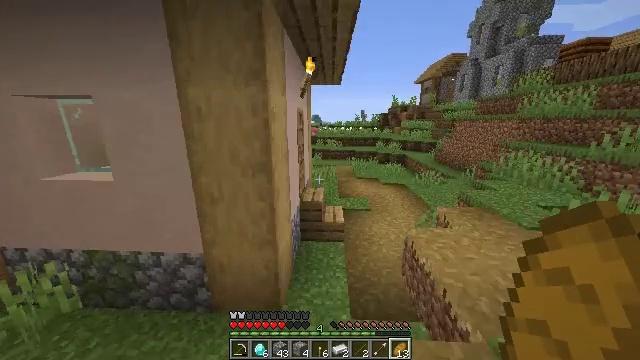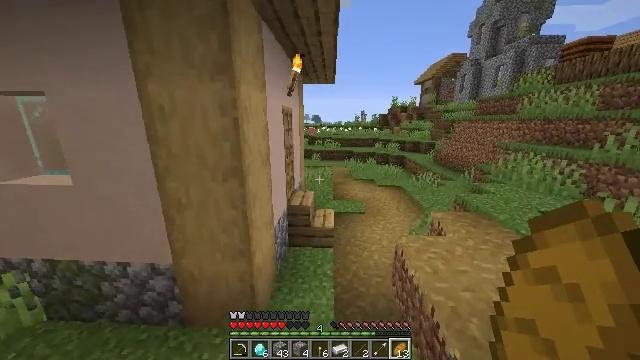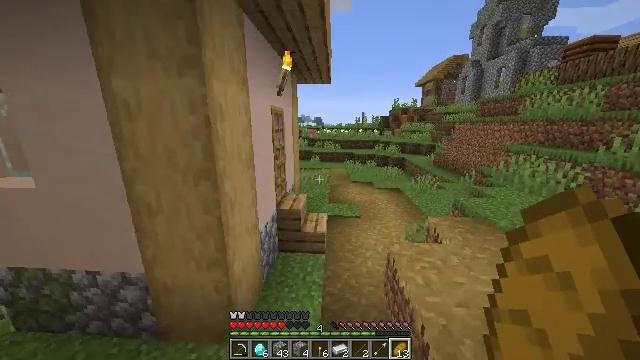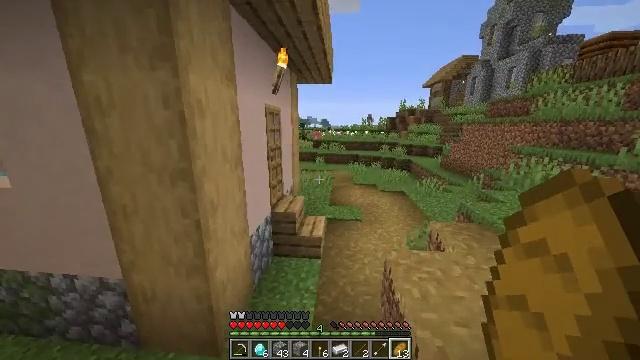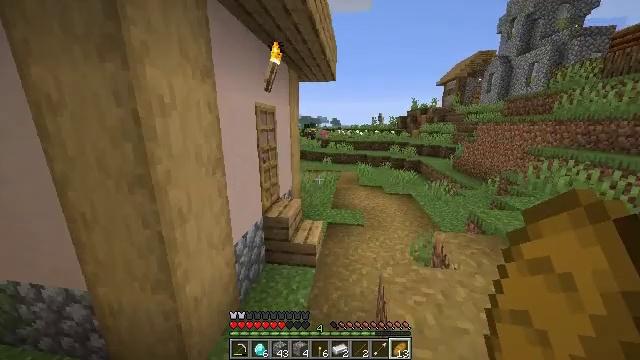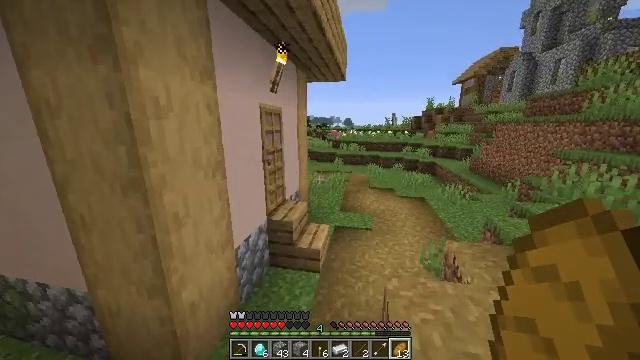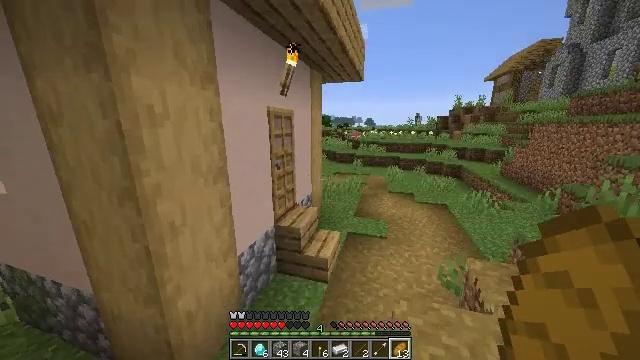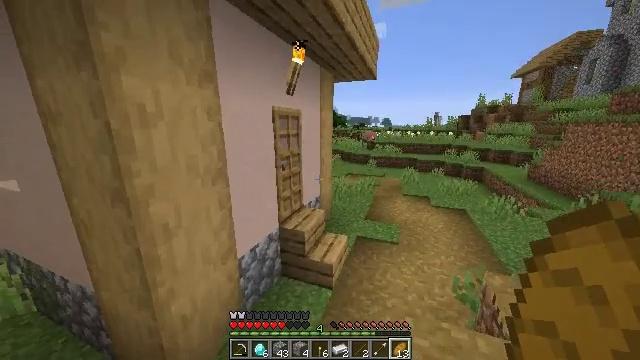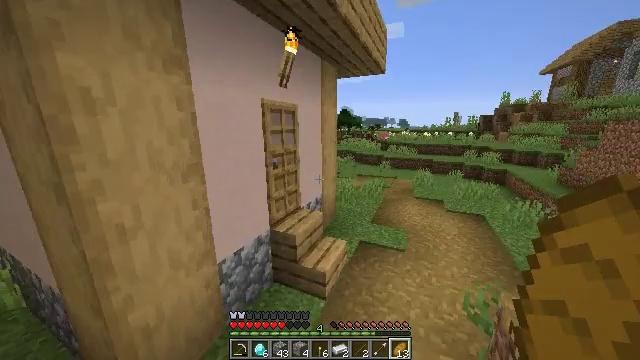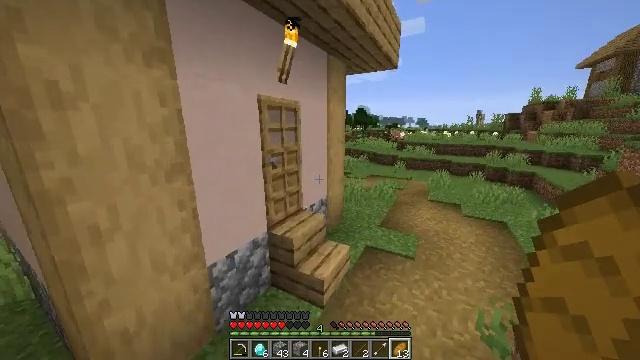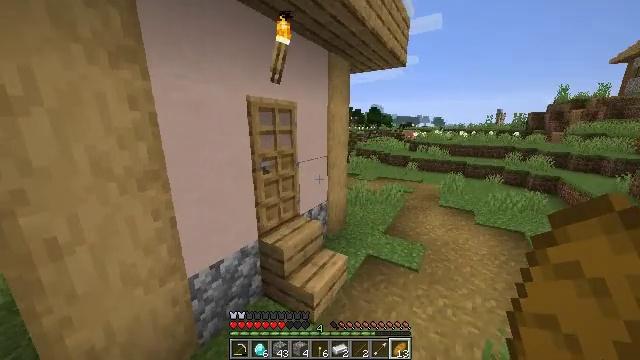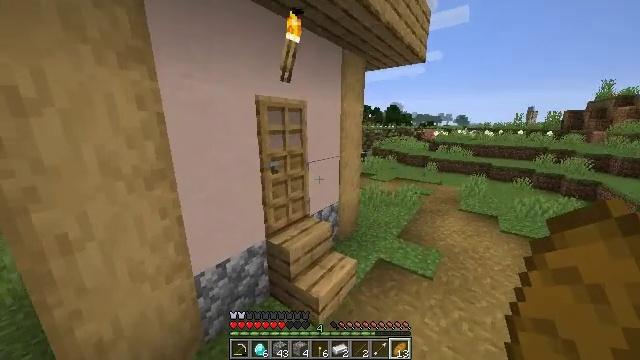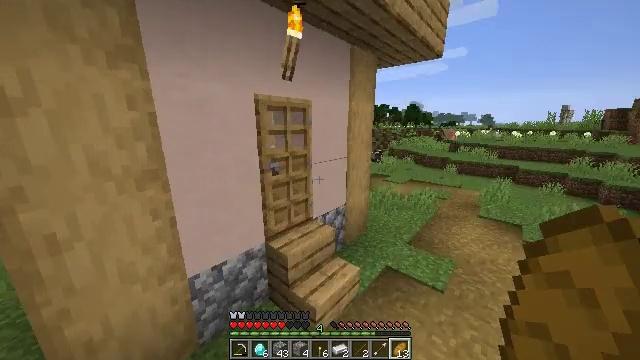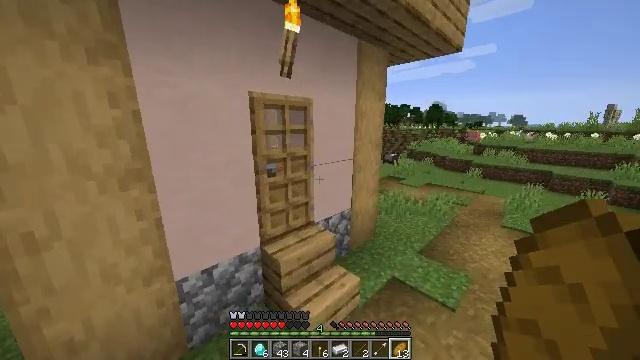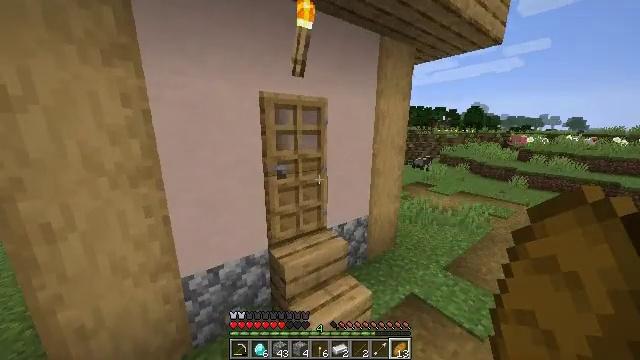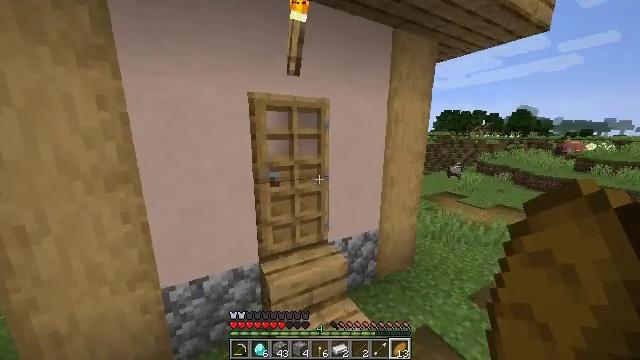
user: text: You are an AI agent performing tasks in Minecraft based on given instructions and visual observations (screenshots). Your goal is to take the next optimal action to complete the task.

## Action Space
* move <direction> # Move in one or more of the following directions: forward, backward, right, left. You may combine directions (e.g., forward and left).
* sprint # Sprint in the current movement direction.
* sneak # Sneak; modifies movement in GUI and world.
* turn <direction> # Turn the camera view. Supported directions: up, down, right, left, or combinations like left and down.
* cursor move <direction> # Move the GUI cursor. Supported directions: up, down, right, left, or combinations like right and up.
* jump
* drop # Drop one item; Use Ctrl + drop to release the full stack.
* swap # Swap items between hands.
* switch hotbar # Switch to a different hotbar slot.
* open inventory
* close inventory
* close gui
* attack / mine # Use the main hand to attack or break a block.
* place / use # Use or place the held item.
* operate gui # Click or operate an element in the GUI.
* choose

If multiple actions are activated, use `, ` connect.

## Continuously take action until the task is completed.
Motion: motion action
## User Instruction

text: Dig up carrots from the soil.
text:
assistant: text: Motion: move forward and move right, sprint
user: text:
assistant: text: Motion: move forward and move right, sprint
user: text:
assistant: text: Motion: move forward and move right, sprint, turn left
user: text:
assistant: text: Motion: move forward and move right, sprint, turn left
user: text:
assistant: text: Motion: move forward and move right, sprint, turn left
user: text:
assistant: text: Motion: move forward and move right, sprint, turn left
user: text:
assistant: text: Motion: move forward and move right, sprint, turn left
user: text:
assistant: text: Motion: move forward and move right, sprint, turn left
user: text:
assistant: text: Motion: move forward and move right, sprint, turn left
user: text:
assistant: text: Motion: move forward and move right, sprint, turn left
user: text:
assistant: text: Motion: move forward and move right, sprint, turn left
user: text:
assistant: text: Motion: move forward and move right, sprint, turn left
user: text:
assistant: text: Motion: move forward and move right, sprint, turn left
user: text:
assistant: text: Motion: move forward and move right, sprint, turn left
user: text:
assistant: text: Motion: move forward and move right, sprint, turn left and up
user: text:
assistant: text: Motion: move forward and move right, sprint, turn left, use / place
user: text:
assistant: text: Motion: move forward, sprint, use / place
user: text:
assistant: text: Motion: move forward, sprint, use / place
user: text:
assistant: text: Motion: move forward, sprint, turn left
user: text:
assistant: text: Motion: move forward, sprint, turn left
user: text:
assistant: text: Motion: move forward, sprint, turn left
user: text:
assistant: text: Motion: move forward, sprint, turn left
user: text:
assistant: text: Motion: move forward, sprint, turn left
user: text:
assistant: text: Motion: move forward, sprint, turn left
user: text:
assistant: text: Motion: move forward, sprint, turn left
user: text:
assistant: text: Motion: move forward and move left, sprint, turn left
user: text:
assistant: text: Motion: move forward and move left, sprint, turn left
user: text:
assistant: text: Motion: move forward and move left
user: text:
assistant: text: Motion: move forward
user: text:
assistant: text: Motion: move forward, turn right and down